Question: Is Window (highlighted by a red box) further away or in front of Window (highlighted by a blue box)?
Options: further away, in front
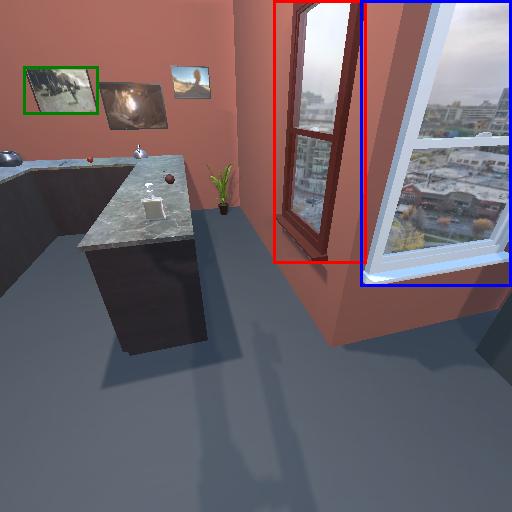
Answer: further away